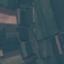
Land use / land cover: AnnualCrop